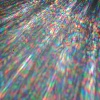
Label: sunburn